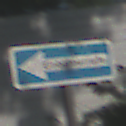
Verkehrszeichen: EinbahnstrasseLinksweisend
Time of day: Midday
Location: Outdoor (Suburban)
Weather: Clear
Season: NotSpecified
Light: Natural